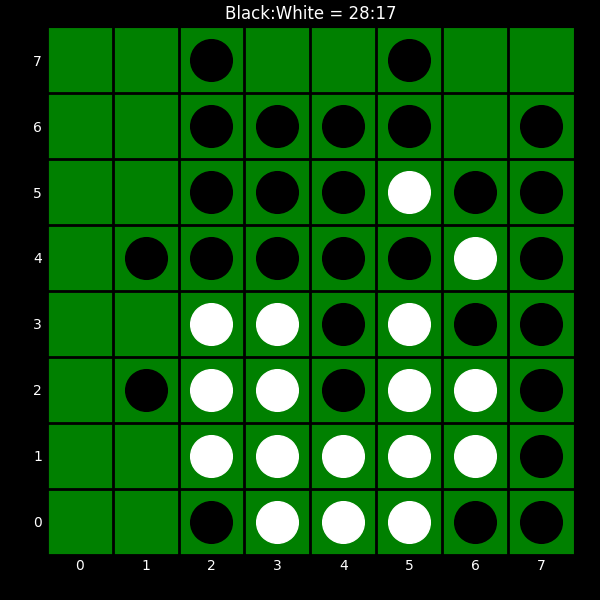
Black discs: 28
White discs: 17